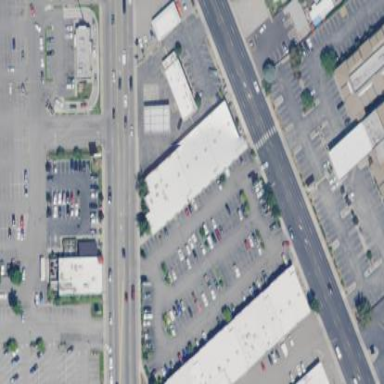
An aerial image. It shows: Retail building.